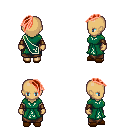
a pixel art fantasy rpg character, female body template, human, tanned skin, sash dress, robe skirt, red long mohawk hairstyle, leather bracers, brown slippers, four views (front, back, left, right), 2x2 character sprite sheet, small pixel art, hard edges, no anti-aliasing